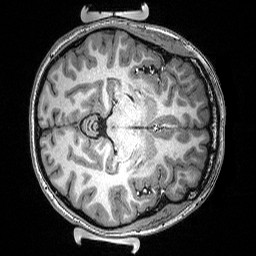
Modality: T1w
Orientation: axial
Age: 21
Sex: female
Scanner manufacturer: siemens
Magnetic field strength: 3 T
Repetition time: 2.53 s
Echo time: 0.0033 s